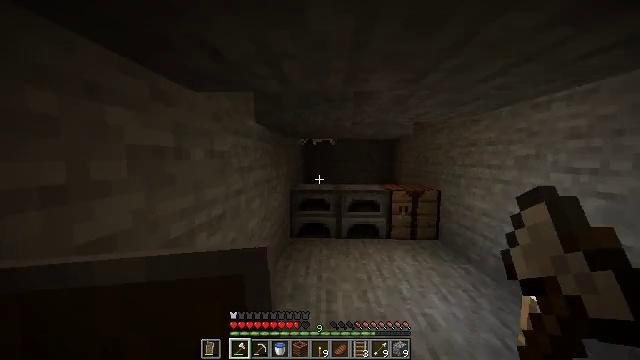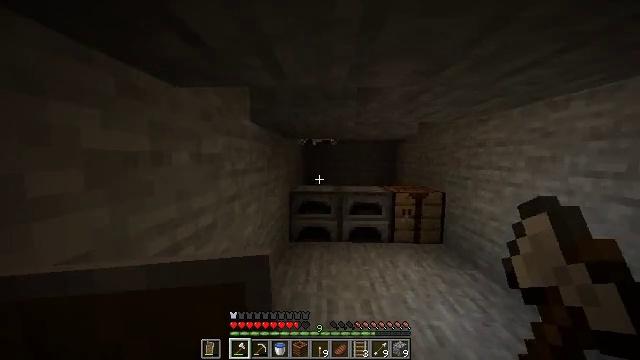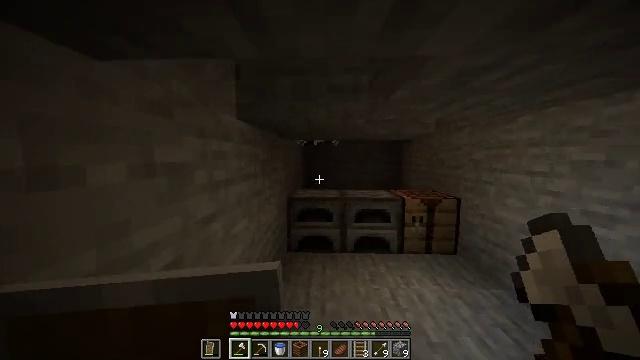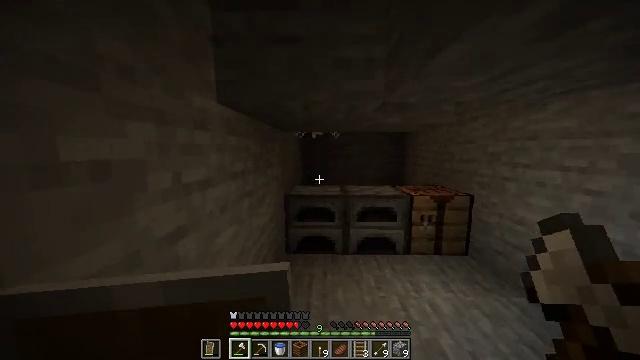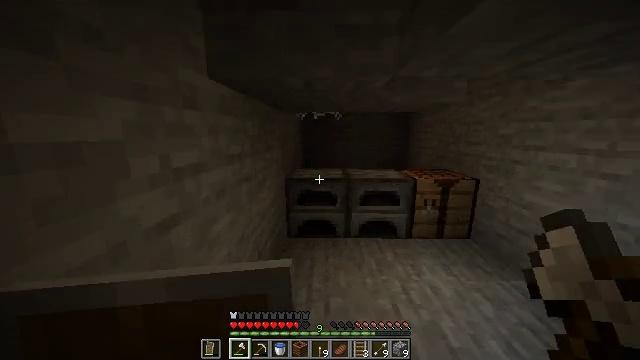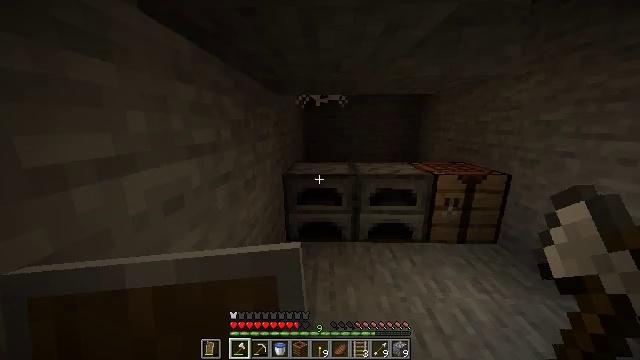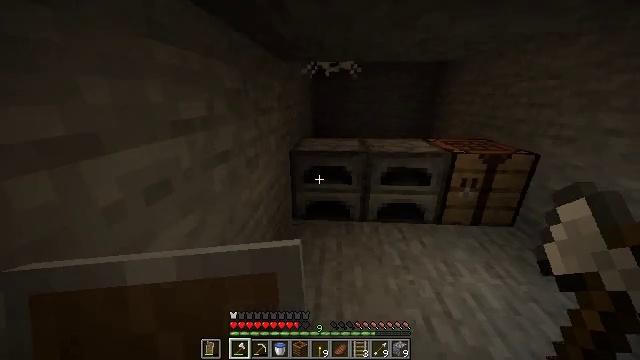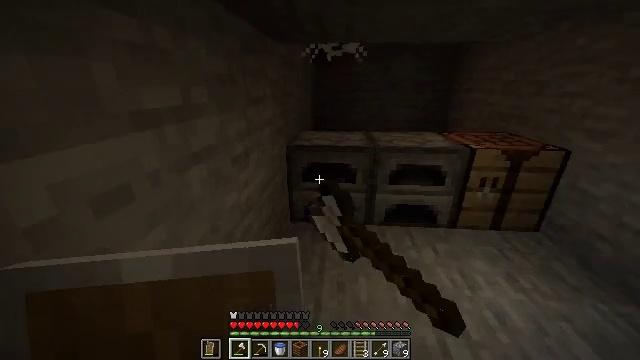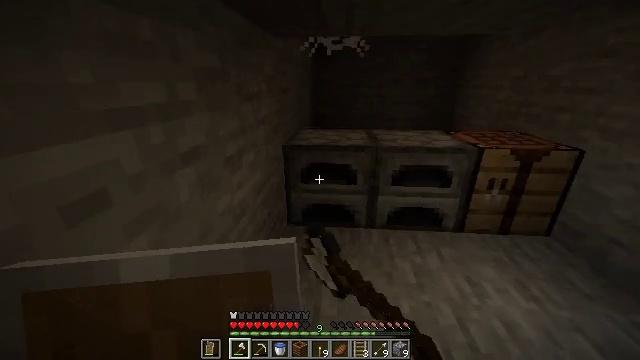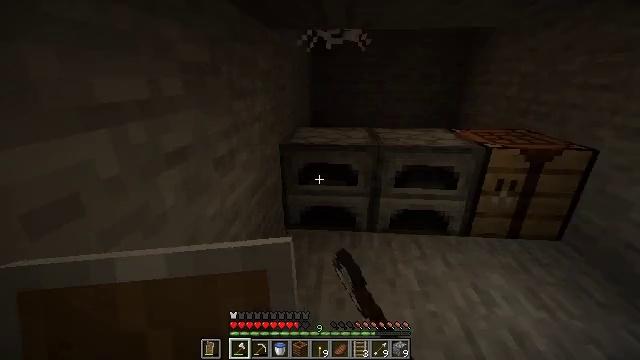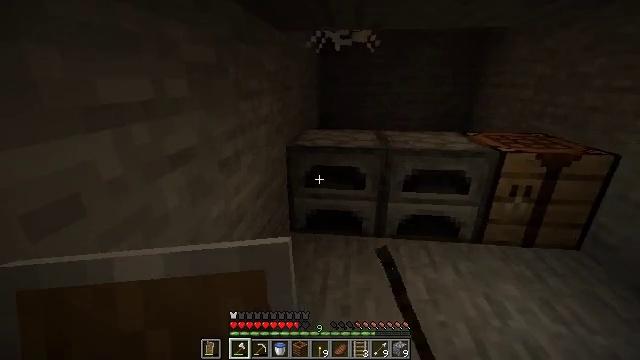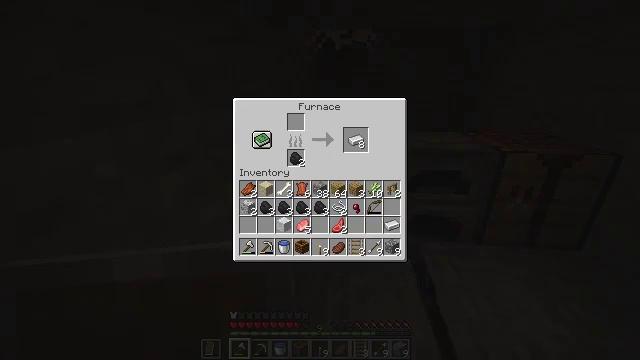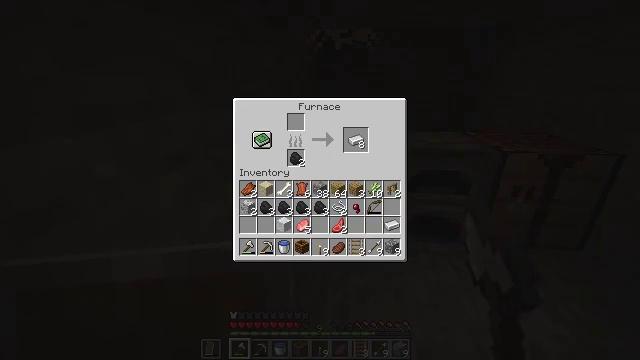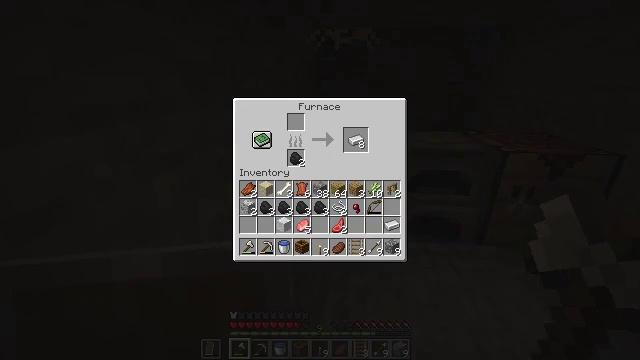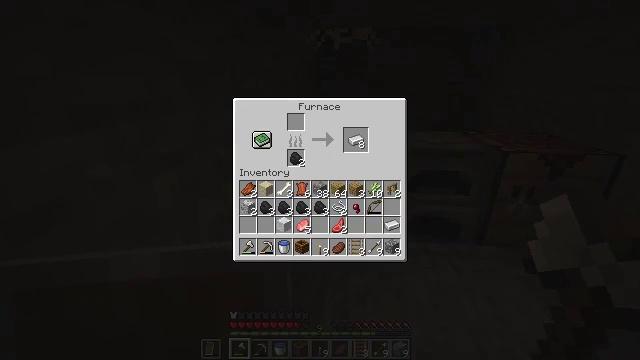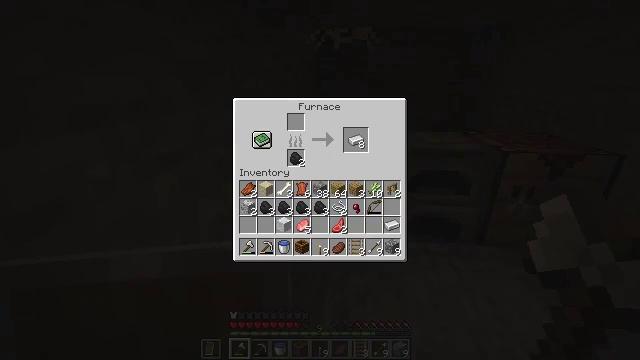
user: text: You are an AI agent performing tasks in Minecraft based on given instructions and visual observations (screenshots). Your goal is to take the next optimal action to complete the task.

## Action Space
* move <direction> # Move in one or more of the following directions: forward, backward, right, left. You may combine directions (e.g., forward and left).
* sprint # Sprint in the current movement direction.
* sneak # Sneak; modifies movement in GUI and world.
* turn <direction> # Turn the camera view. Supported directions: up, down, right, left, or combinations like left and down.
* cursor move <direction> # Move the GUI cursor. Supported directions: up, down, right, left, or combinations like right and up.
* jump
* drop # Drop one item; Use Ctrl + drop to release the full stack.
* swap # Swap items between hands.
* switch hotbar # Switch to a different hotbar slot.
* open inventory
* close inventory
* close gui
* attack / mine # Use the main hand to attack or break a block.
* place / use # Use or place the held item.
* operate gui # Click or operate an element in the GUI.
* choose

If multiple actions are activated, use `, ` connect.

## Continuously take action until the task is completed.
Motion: motion action
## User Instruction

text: Smelt an iron ingot.
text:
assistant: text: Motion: move forward
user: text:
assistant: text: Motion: move forward
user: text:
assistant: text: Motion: move forward, turn down
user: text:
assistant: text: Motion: move forward, turn down
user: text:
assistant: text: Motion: move forward, turn down
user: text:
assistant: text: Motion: turn left and down, use / place
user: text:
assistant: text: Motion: turn down, use / place
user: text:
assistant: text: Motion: use / place
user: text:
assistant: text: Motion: use / place
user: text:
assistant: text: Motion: turn left
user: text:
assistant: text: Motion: open gui
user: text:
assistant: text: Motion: no_op
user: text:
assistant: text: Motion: no_op
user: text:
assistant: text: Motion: no_op
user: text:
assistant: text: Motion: no_op
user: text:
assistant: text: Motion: no_op
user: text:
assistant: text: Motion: cursor move right
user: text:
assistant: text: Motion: cursor move right and down
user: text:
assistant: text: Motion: cursor move down
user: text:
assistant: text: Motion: cursor move down
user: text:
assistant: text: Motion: cursor move left
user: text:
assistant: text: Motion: cursor move left
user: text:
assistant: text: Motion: cursor move left
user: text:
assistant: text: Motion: no_op
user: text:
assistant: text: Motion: no_op
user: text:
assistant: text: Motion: no_op
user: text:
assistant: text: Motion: no_op
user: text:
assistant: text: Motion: no_op
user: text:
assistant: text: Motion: cursor move up
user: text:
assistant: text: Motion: no_op